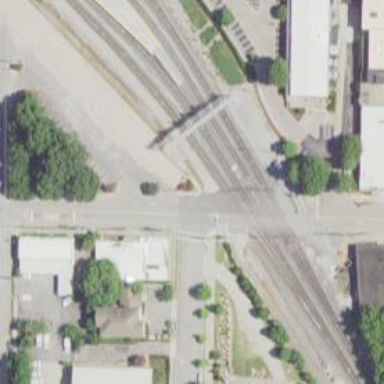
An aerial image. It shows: Level crossing on the railway with lights and gates.